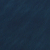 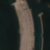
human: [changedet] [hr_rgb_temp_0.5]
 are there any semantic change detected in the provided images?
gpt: An artificial island has been edified in the sea.